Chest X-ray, PA view. Patient: 36 years old, sex F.
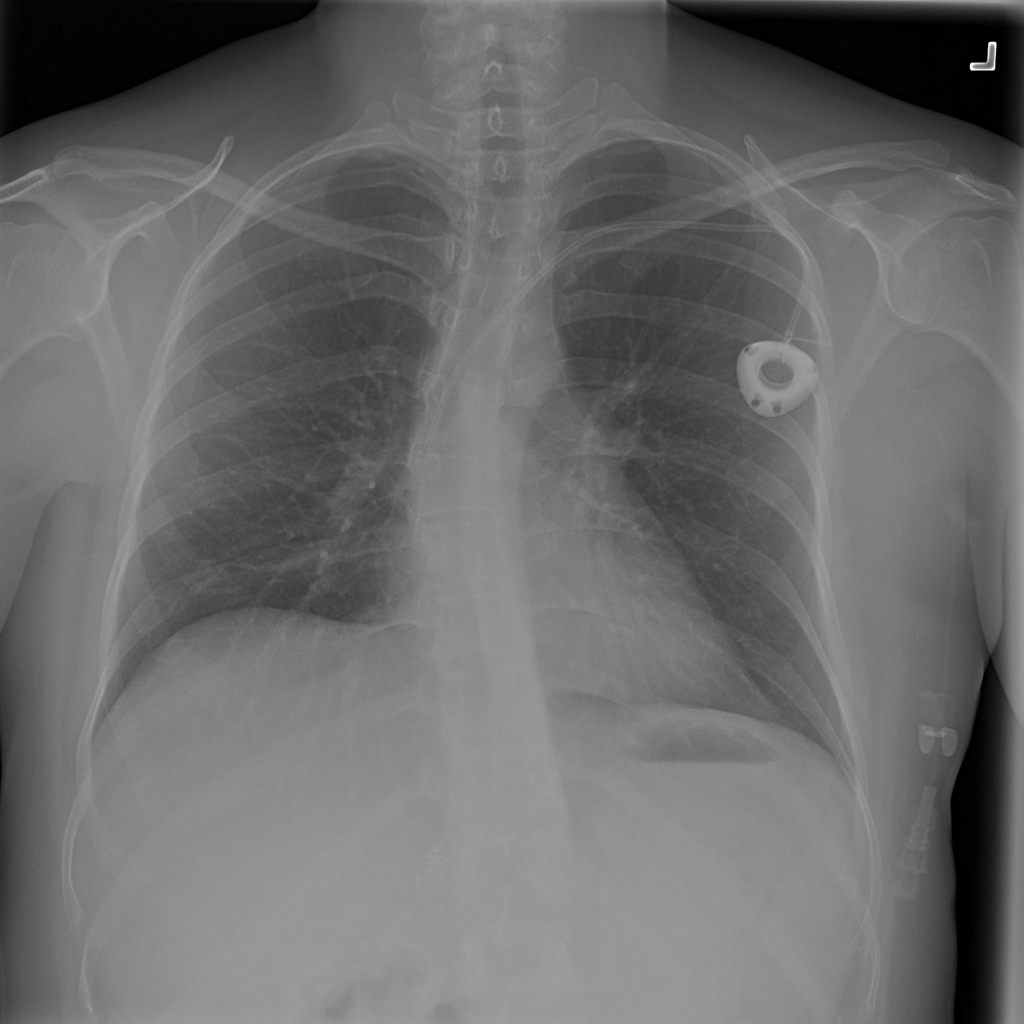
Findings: No Finding